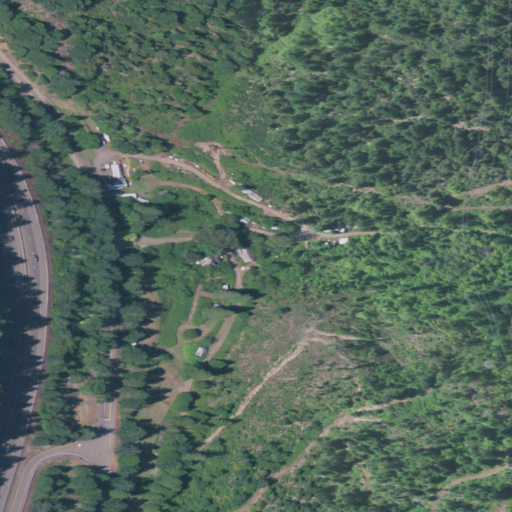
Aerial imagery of valley in Oregon named Bear Gulch containing evergreen forest, open development, low intensity development, shrub, medium intensity development, deciduous forest, woody wetlands, and pasture